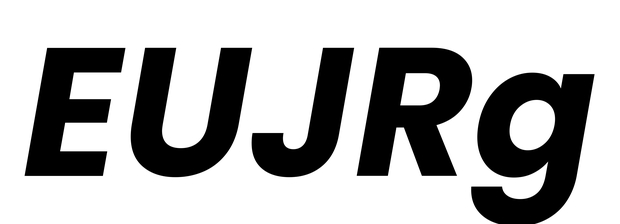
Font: Poppins-BoldItalic